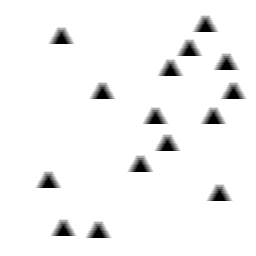
Squares: 0
Triangles: 15
Stars: 0
Total shapes: 15